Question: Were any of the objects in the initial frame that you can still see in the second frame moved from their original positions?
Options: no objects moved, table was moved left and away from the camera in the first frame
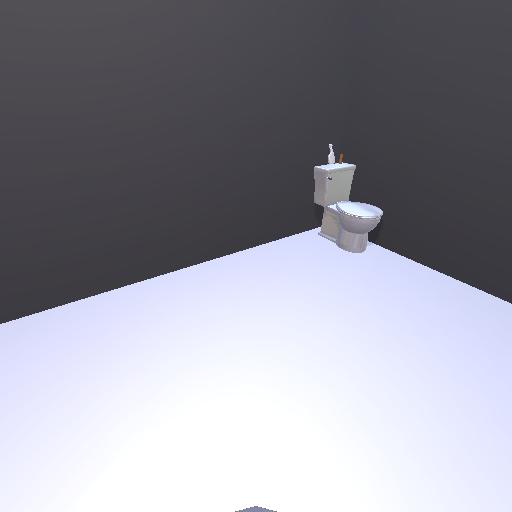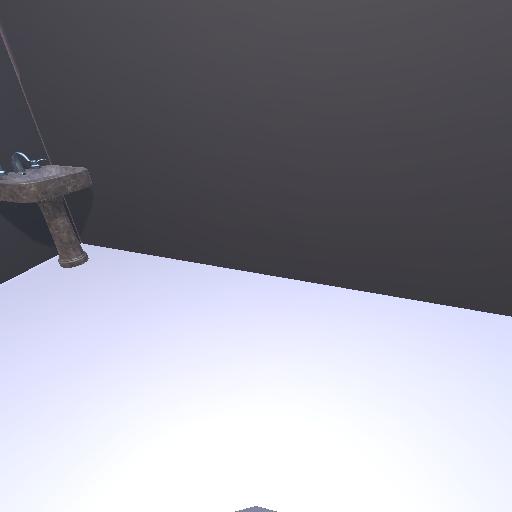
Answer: no objects moved